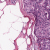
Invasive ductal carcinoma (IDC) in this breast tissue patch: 0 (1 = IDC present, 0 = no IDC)